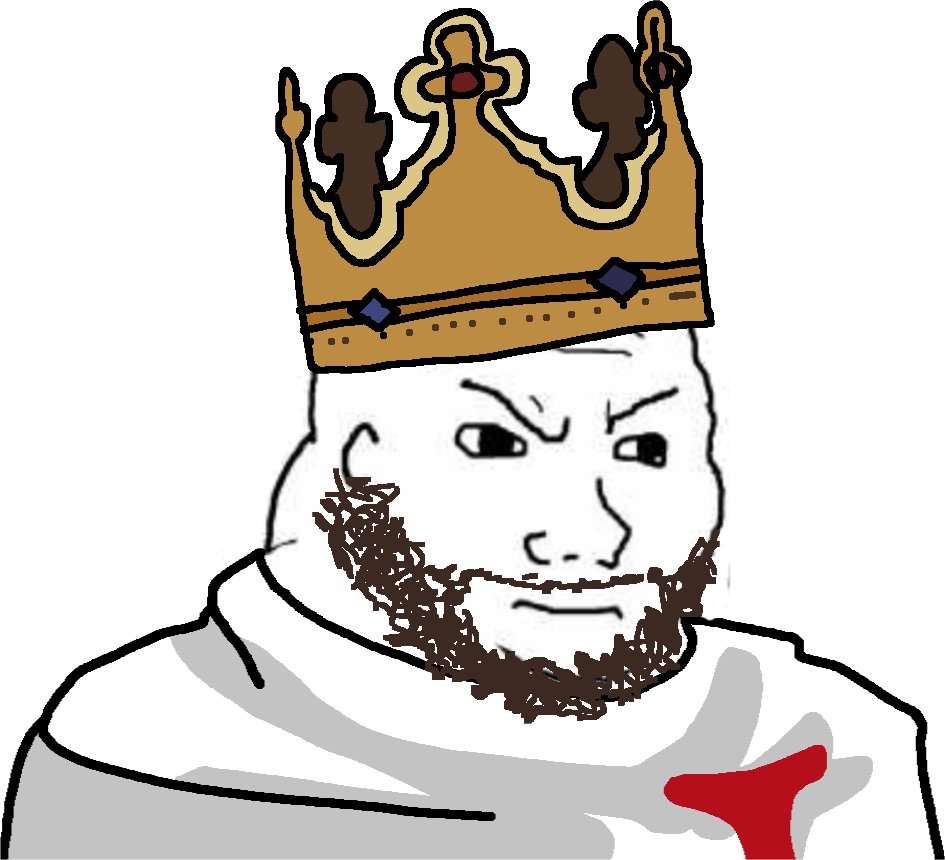
Label: 5_Blobjak